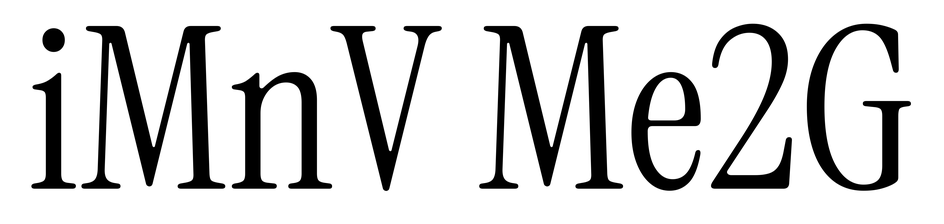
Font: InstrumentSerif-Regular